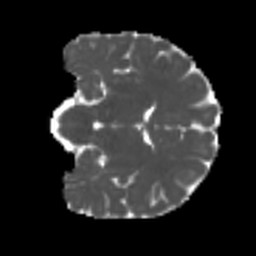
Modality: MD
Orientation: coronal
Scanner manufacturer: siemens
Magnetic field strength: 3 T
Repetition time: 4 s
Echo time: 0.0594 s